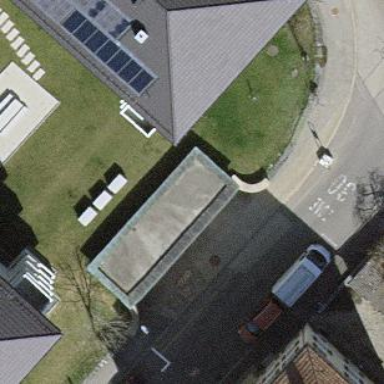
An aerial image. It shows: Service building housing minor distribution power substation.